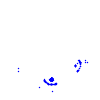
Particle: pion